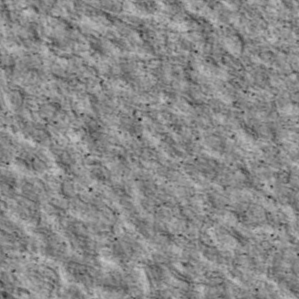
Label: non_frost